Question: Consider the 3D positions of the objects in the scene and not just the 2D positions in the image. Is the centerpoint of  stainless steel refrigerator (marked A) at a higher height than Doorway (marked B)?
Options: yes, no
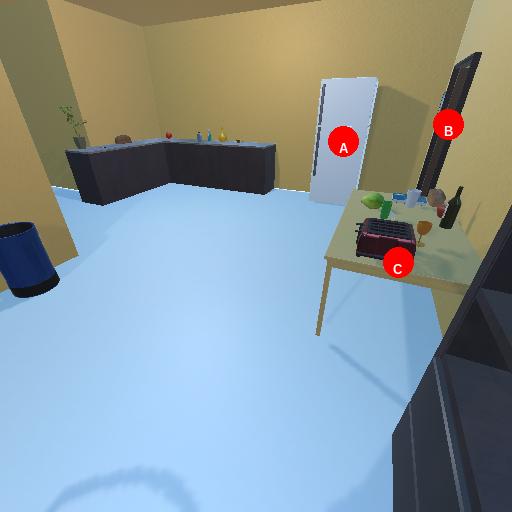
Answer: yes